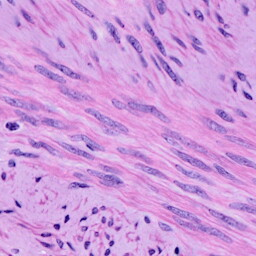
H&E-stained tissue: Cervix